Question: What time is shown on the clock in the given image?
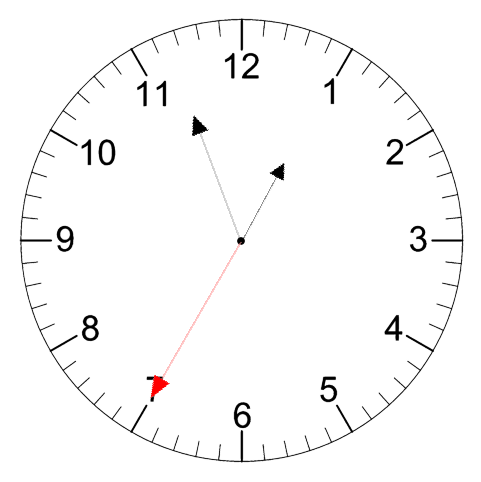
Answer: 12:56:35